Field crop: maize
Growth stage: 1
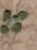
Species: chenopodium